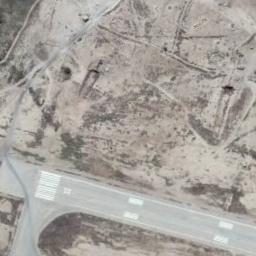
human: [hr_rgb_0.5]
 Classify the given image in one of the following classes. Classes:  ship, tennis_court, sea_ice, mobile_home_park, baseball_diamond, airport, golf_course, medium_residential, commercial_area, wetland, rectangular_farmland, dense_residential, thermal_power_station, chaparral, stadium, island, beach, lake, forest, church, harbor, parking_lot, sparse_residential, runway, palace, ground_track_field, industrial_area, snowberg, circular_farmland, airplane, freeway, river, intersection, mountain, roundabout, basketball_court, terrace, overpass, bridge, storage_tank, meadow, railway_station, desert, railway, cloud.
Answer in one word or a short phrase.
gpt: runway